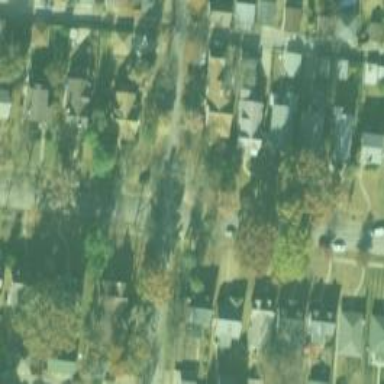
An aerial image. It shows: Neighborhood.